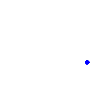
Particle: kaon